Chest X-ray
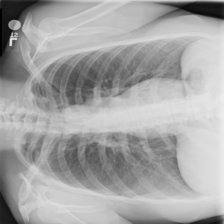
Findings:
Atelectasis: negative
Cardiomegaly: negative
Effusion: negative
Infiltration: negative
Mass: negative
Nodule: negative
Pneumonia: negative
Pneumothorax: negative
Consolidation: negative
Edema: negative
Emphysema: negative
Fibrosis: negative
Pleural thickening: negative
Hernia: negative